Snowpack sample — Buffalo Mountain, Silverthorne, Colorado, USA (1/25/25, 10:11 AM MST)
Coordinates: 39.6222, -106.1139
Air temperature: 22 °F
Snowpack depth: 110 cm
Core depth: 30 cm
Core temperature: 42.8 °F
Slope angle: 12°, slope face: 102°
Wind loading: high
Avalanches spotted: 0
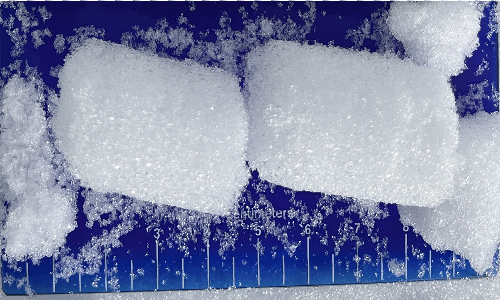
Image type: core
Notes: No avalanches nearby, collected on the outskirts of a fire break 15 meters from the treeline, on way to Buffalo and Red Mountain